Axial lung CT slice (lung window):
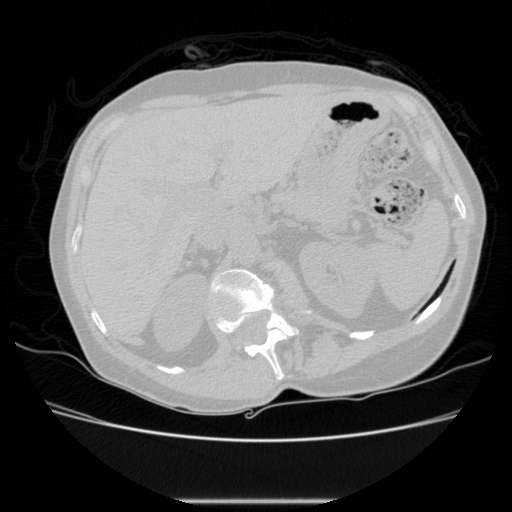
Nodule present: no